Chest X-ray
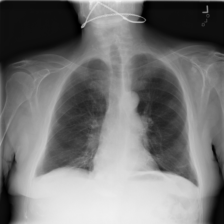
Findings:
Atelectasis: positive
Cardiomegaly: negative
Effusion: negative
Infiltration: negative
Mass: negative
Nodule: negative
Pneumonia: negative
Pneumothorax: negative
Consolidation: negative
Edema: negative
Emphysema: negative
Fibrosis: negative
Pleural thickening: negative
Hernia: negative